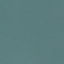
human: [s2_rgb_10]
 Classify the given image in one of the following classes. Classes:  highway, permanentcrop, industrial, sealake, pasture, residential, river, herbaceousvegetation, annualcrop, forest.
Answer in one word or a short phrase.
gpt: SeaLake